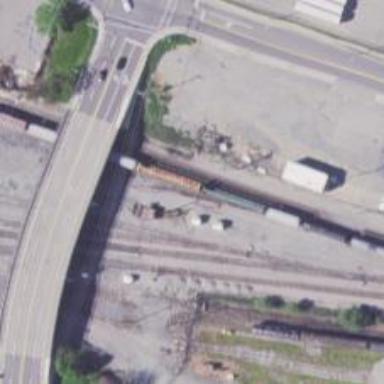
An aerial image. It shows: Railway yard.